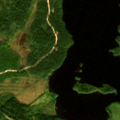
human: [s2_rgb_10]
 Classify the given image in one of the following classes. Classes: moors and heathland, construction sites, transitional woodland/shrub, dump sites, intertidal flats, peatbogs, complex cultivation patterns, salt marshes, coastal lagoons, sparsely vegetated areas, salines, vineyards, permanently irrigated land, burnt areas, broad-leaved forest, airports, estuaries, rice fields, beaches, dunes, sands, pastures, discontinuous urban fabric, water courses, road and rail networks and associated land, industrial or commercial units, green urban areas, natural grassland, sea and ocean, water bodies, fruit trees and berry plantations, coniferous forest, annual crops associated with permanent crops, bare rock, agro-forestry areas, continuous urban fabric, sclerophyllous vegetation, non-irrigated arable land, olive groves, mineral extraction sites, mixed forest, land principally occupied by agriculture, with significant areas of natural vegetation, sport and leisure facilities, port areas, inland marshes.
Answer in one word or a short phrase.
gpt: coniferous forest, transitional woodland/shrub, water bodies